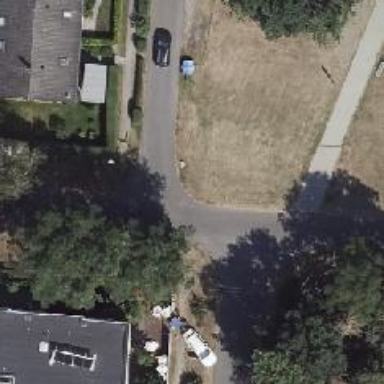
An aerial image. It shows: Residential road with asphalt surface.